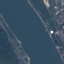
Land use / land cover: River